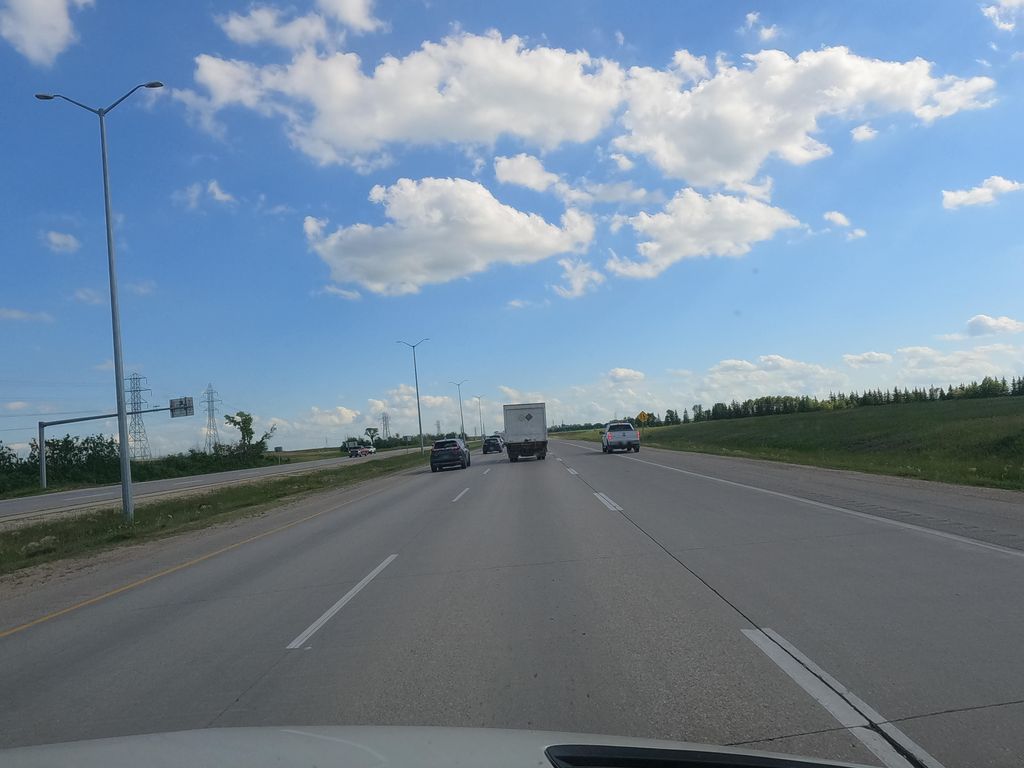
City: winnipeg